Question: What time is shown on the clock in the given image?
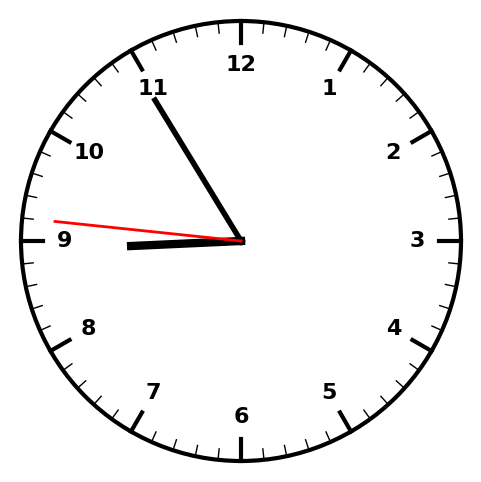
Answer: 08:54:46